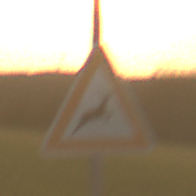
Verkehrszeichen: WildwechselLinks
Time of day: SunriseSunset
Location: Outdoor (Nature)
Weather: PartlyCloudy
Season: NotSpecified
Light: Natural